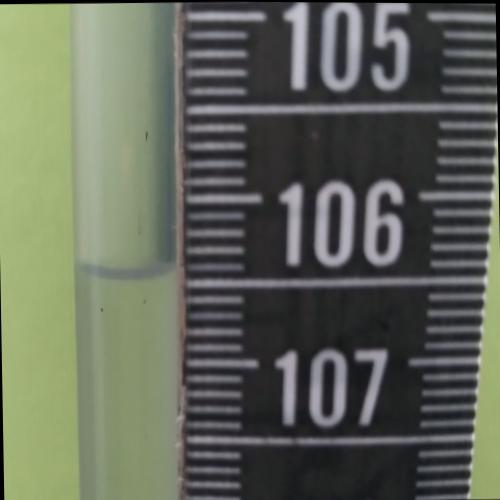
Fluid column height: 106.4 cm